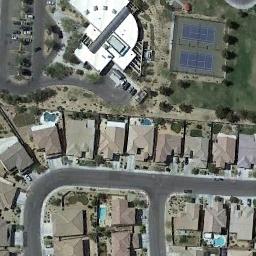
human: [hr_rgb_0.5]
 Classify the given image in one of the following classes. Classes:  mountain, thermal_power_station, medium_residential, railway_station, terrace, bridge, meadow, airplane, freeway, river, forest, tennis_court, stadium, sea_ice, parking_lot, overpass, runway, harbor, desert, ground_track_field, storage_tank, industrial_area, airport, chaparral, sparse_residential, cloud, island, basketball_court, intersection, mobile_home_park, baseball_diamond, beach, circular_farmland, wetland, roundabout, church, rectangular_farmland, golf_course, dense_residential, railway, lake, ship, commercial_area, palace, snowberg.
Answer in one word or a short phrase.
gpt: tennis_court